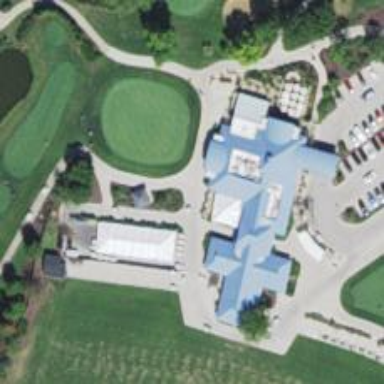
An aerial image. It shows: Pathway for golfing.